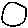
Label: circle